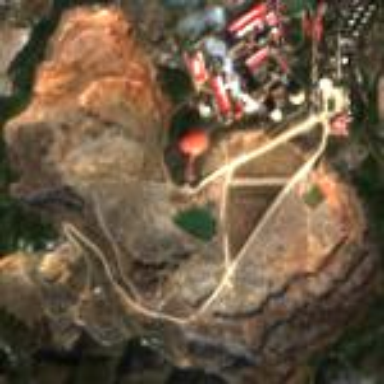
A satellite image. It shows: Quarry area.